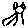
Label: cat